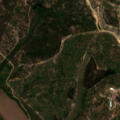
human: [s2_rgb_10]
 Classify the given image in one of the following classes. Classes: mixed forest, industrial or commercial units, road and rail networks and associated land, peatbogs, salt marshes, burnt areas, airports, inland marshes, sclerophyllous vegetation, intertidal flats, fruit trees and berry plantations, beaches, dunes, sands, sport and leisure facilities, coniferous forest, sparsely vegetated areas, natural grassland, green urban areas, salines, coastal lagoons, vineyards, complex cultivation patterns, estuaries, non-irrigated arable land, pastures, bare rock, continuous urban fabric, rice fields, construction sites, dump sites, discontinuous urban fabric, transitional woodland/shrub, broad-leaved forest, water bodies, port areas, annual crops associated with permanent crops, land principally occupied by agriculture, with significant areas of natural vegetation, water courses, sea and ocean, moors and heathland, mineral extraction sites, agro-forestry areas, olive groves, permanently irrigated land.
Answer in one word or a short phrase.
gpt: permanently irrigated land, agro-forestry areas, broad-leaved forest, transitional woodland/shrub